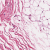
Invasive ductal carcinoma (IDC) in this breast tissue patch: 0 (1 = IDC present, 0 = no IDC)